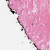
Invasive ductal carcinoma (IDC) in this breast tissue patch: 0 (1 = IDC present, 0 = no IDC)